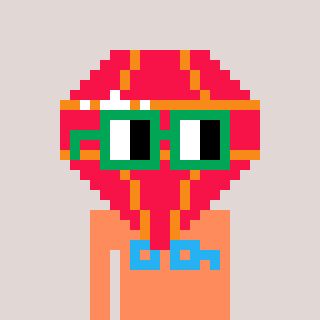
a pixel art character with square green glasses, a red diamond-shaped head and a peachy-colored body on a warm background